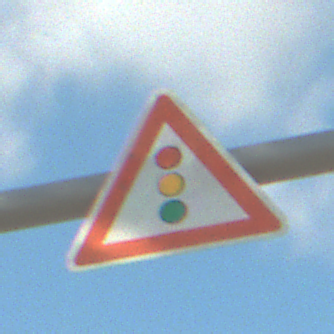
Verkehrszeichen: Lichtzeichenanlage
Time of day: MorningAfternoon
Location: Outdoor (RoadRail)
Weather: PartlyCloudy
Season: NotSpecified
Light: Natural